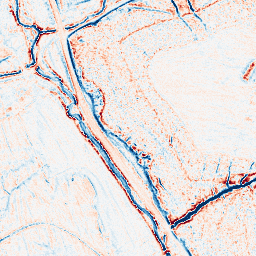
Category: edge_preserving
Decomposition family: anisotropic_diffusion
Decomposition parameters: iterations: 10
kappa: 30
gamma: 0.15
Upsampling method: regularized
Upsampling parameters: scale: 2
lambda_reg: 0.01
Upsampling scale: 2